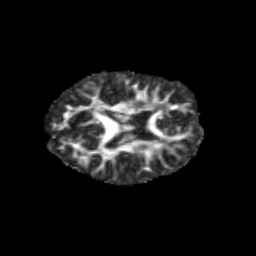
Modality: FA
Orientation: axial
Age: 11
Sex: female
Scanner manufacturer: siemens
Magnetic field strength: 3 T
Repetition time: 3.8 s
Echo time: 0.07 s